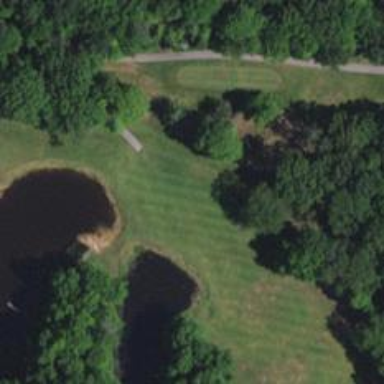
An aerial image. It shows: View of golf hole.